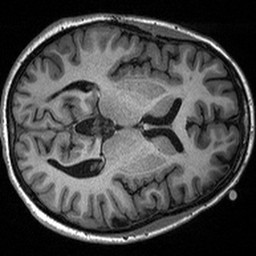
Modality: T1w
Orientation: axial
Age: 25
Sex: female